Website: ulta-beauty
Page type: billing-address
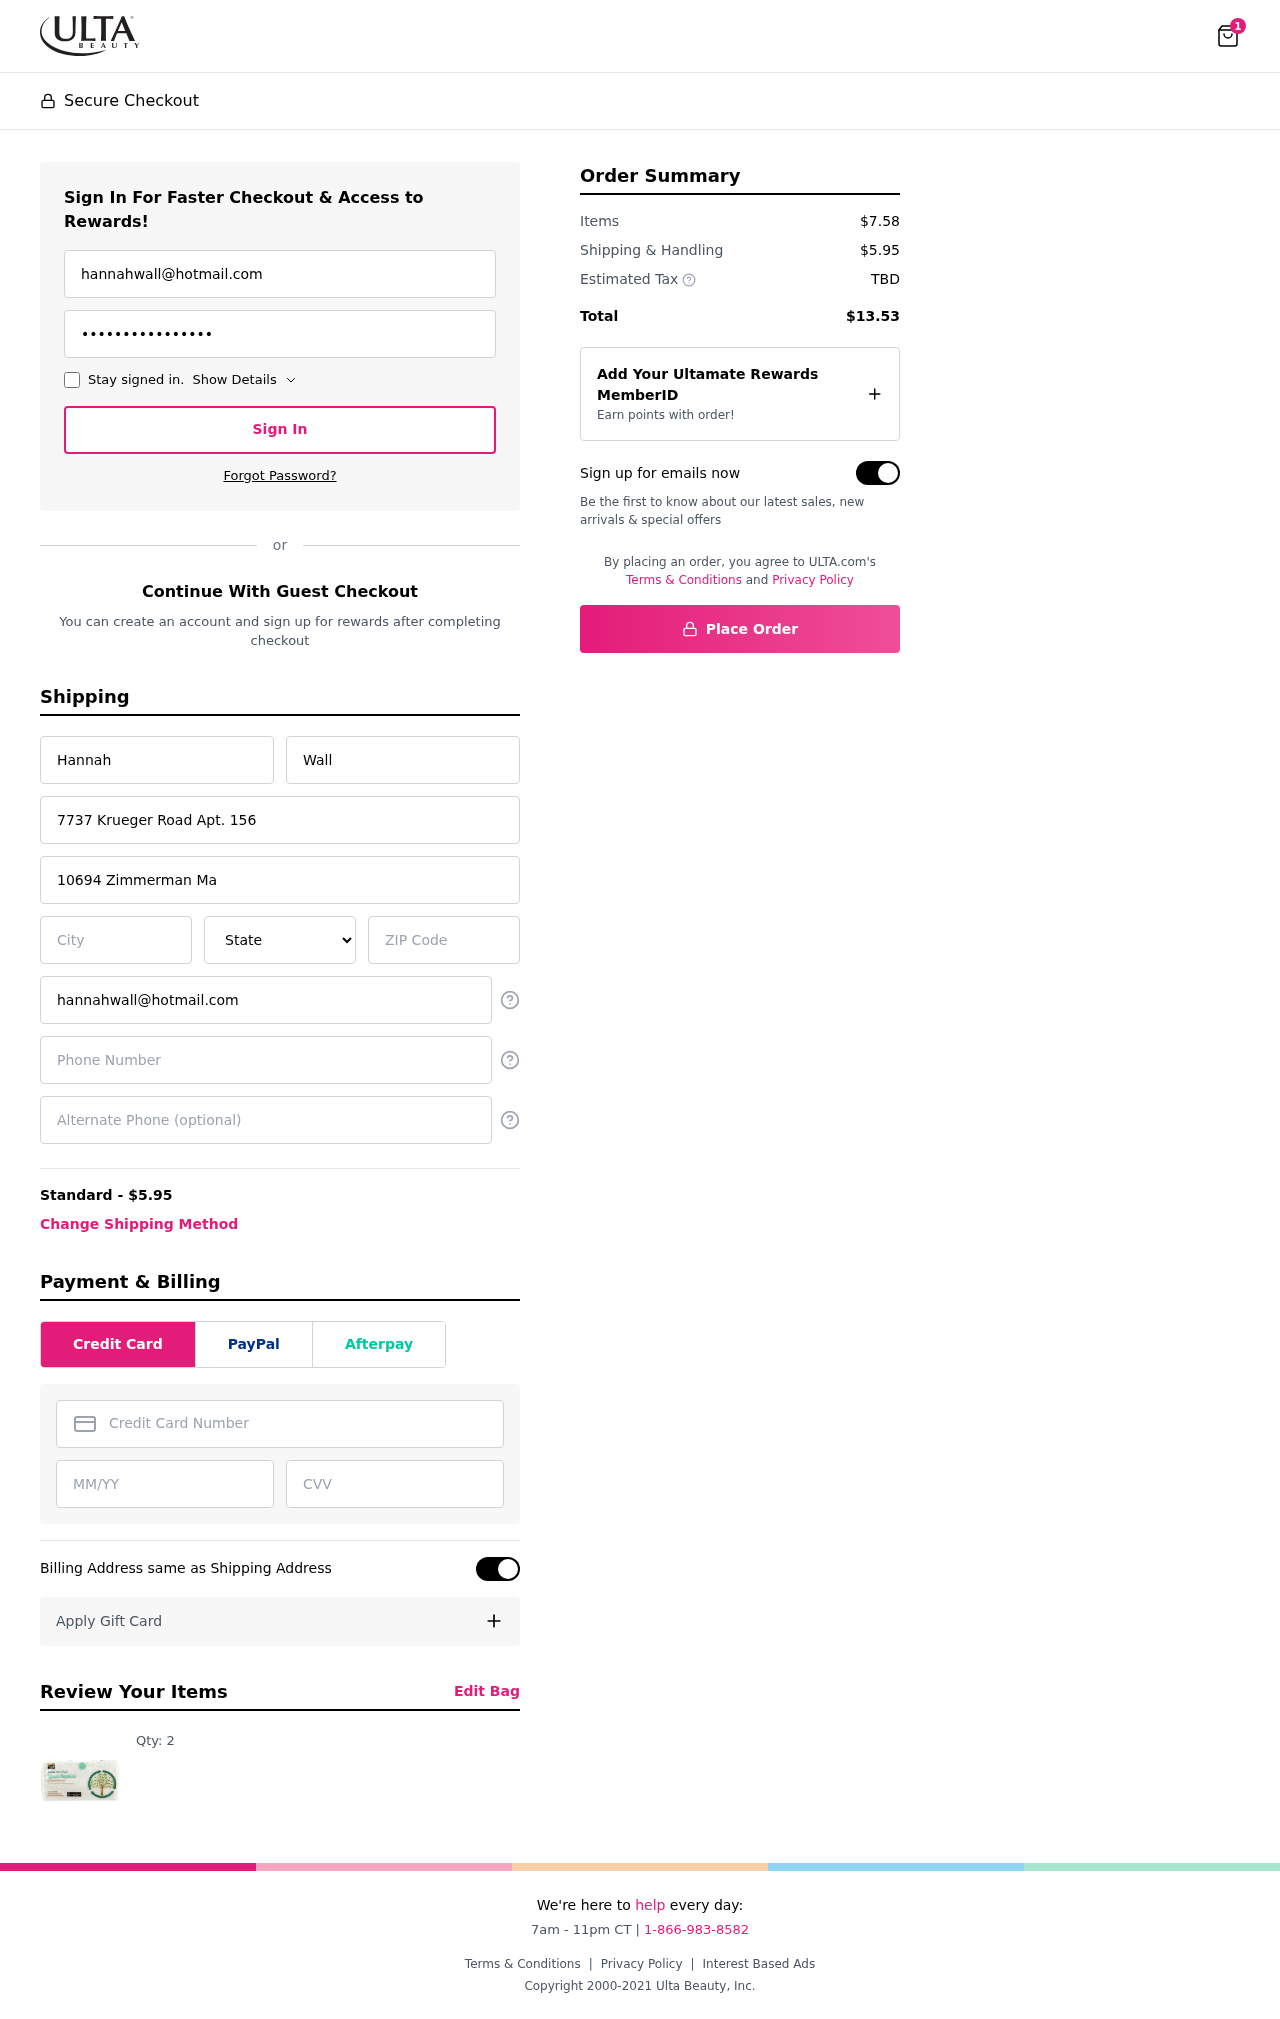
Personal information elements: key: PII_STATE
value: Pennsylvania
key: PII_EMAIL
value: hannahwall@hotmail.com
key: PII_FIRSTNAME
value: Hannah
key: PII_LASTNAME
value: Wall
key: PII_STREET
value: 7737 Krueger Road Apt. 156
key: PII_STREET2
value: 10694 Zimmerman Mall Apt. 071
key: PII_CITY
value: New Aaronside
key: PII_POSTCODE
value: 54554
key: PII_PHONE
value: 8807755892
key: PII_CARD_NUMBER
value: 2720 8022 6358 3555
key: PII_CARD_EXPIRY
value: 04/27
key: PII_CARD_CVV
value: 360
Product elements: key: PRODUCT1_QUANTITY
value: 2
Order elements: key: ORDER_NUM_ITEMS
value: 1
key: ORDER_SHIPPING_COST
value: $5.95
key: ORDER_SUBTOTAL
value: $7.58
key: ORDER_TOTAL
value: $13.53